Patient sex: M
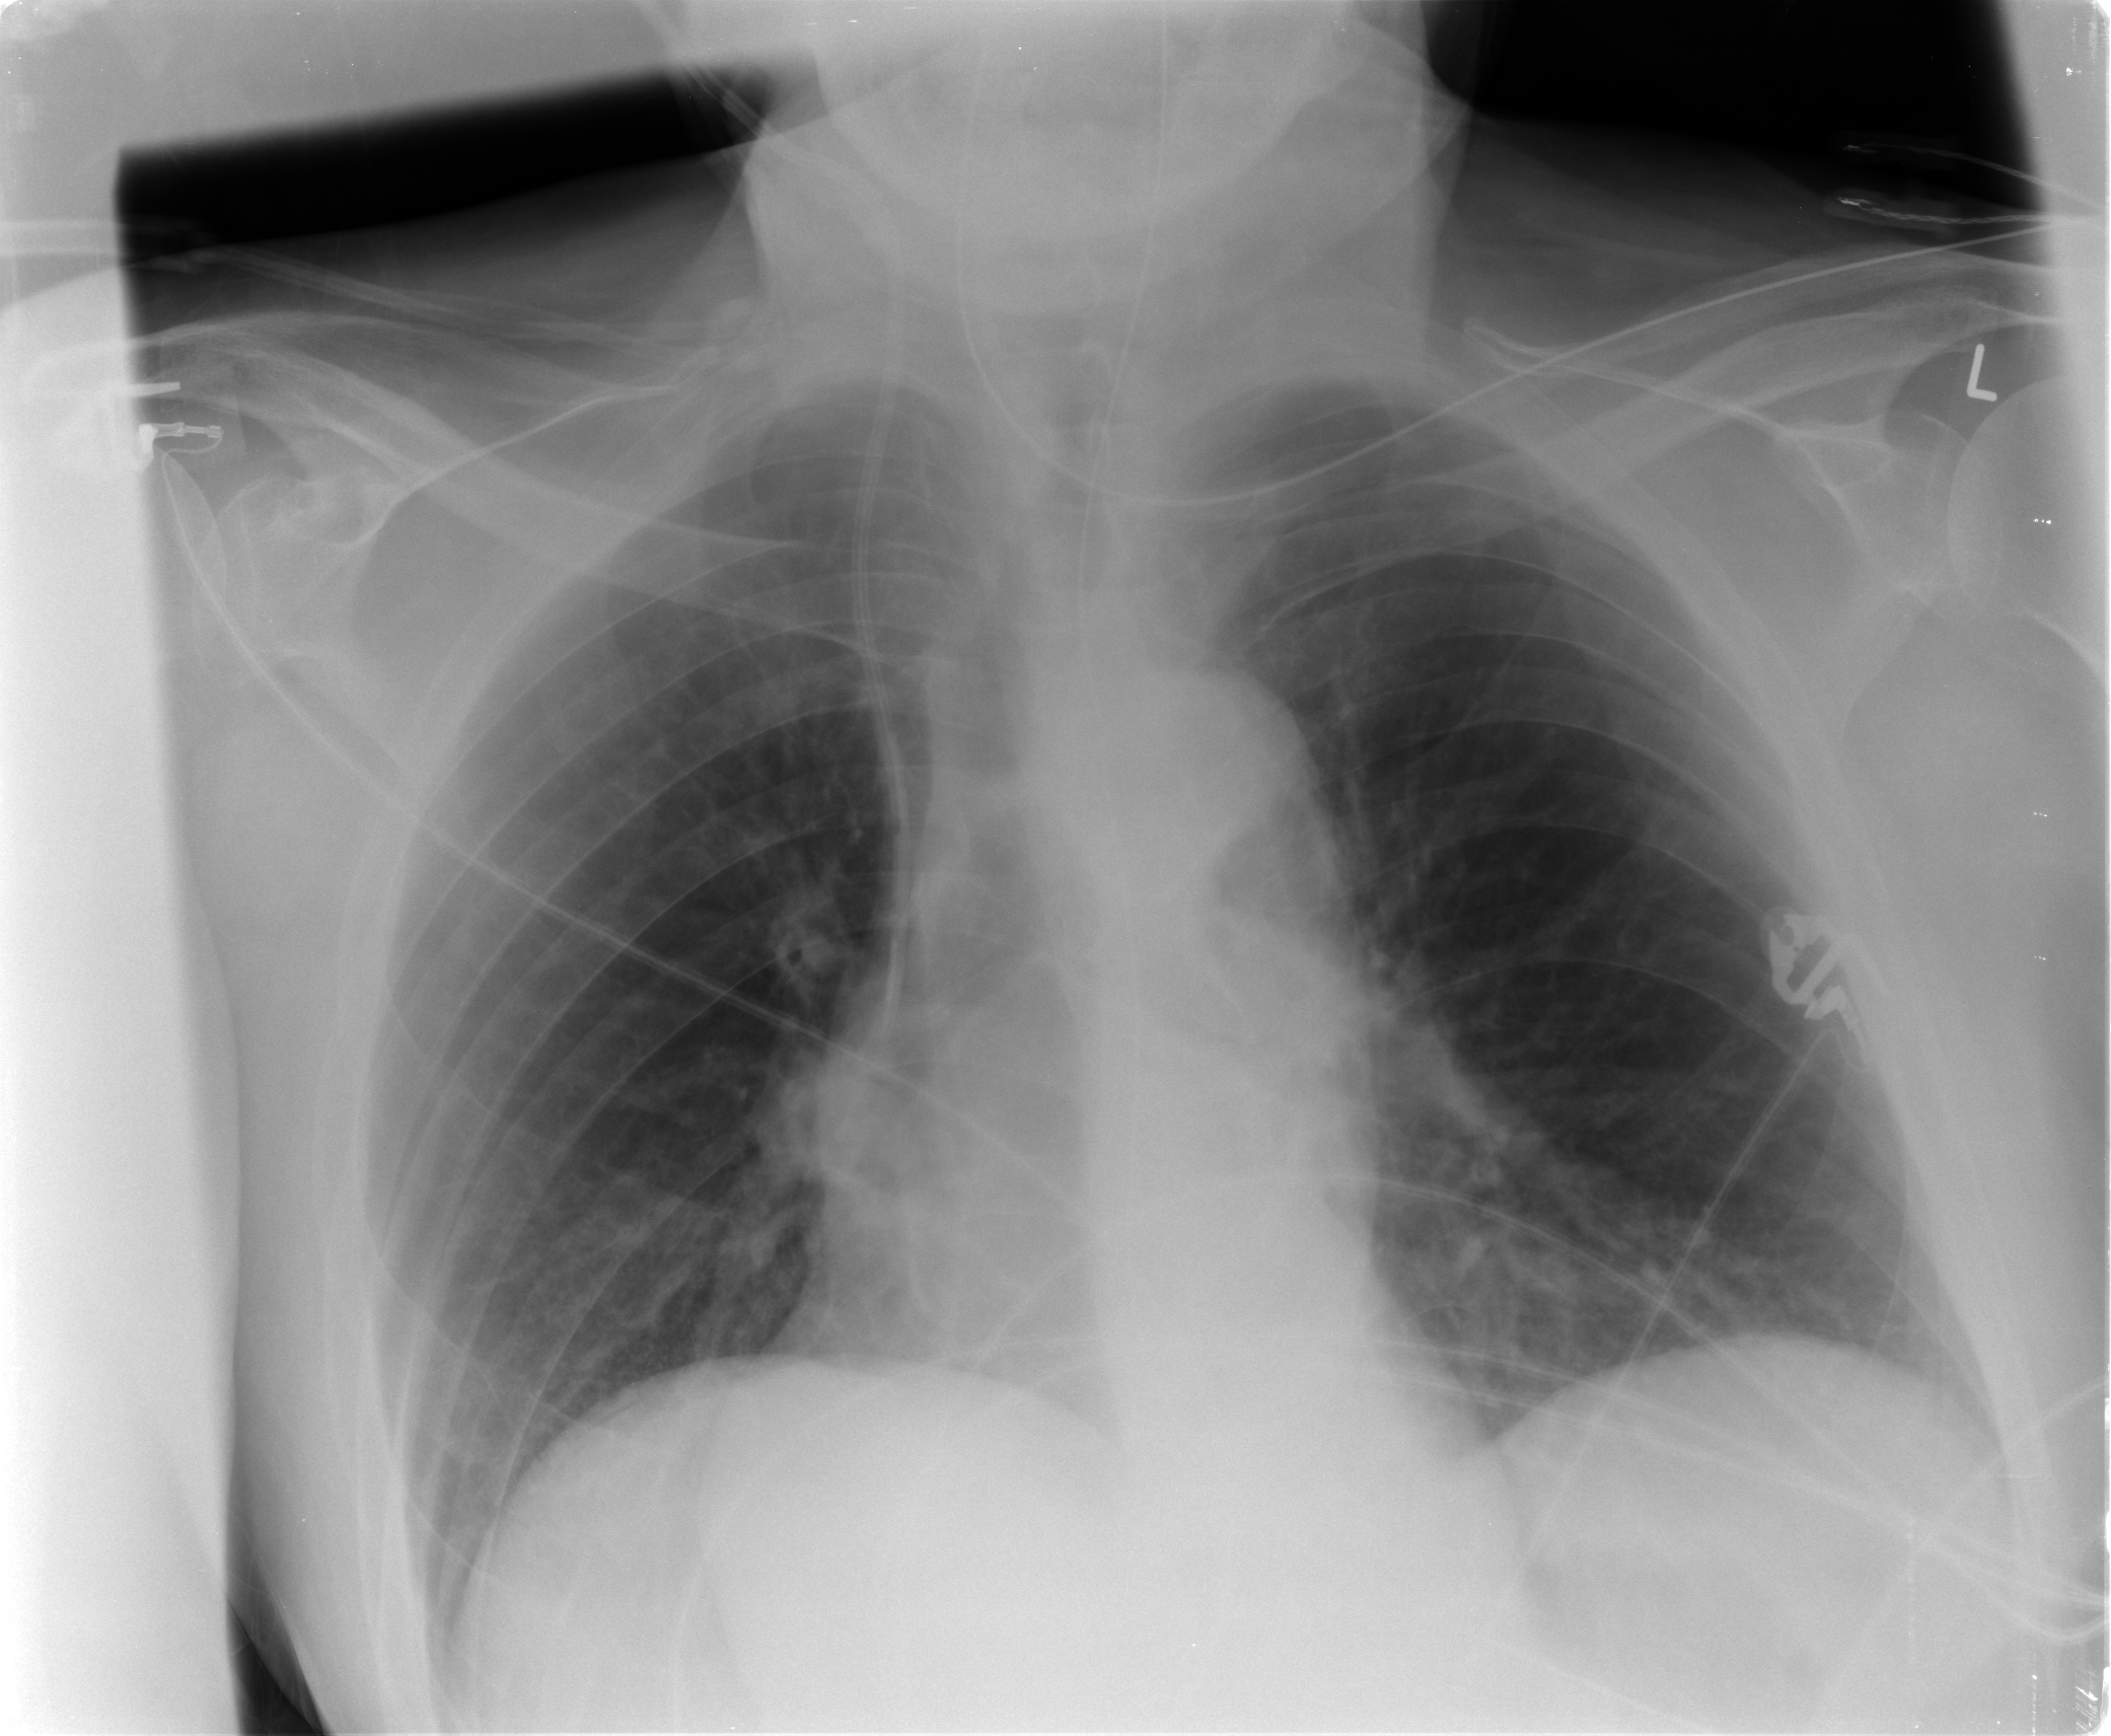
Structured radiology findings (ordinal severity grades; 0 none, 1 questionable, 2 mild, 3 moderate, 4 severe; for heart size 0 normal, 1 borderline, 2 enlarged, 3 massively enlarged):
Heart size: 0
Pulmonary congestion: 1
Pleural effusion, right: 0
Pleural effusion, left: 0
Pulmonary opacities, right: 0
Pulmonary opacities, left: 0
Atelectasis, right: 2
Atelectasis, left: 2